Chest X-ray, PA view. Patient: 59 years old, sex M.
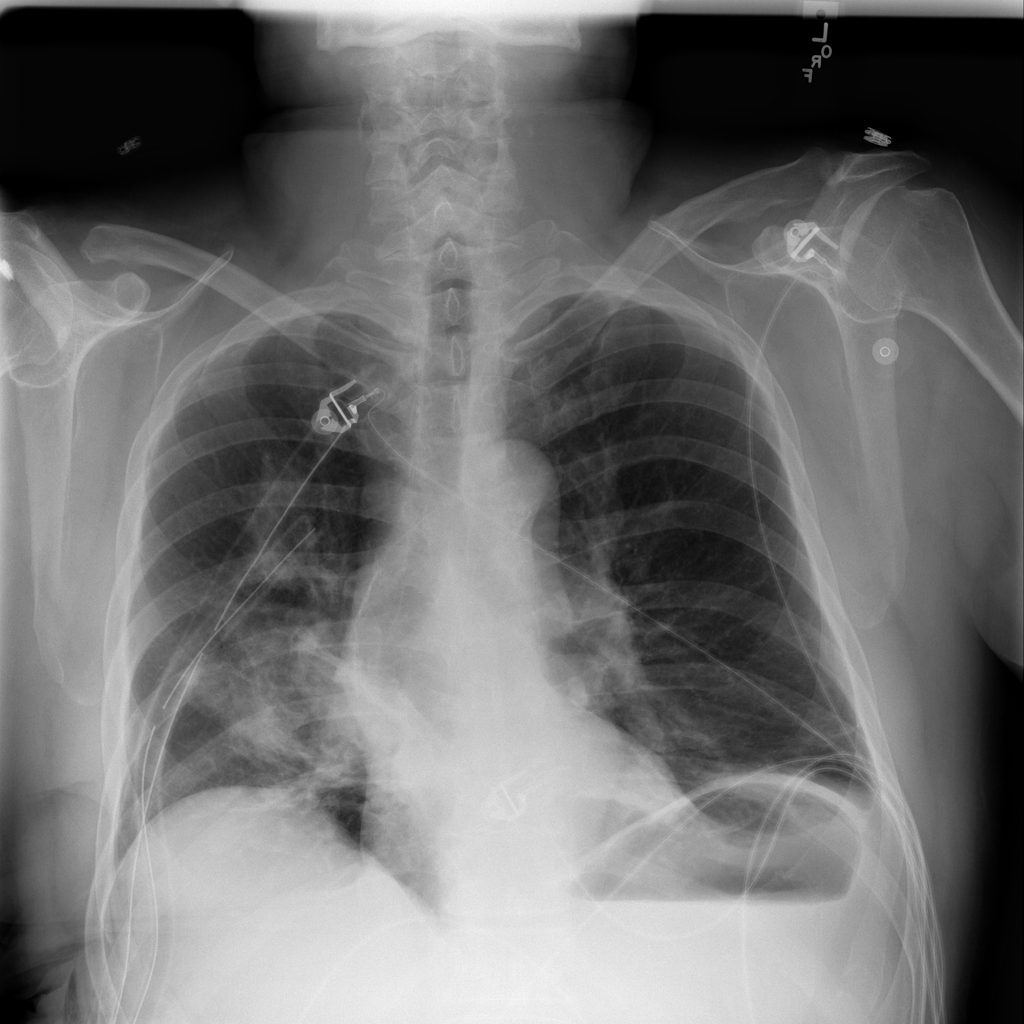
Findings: Atelectasis, Infiltration